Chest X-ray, AP view. Patient: 45 years old, sex M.
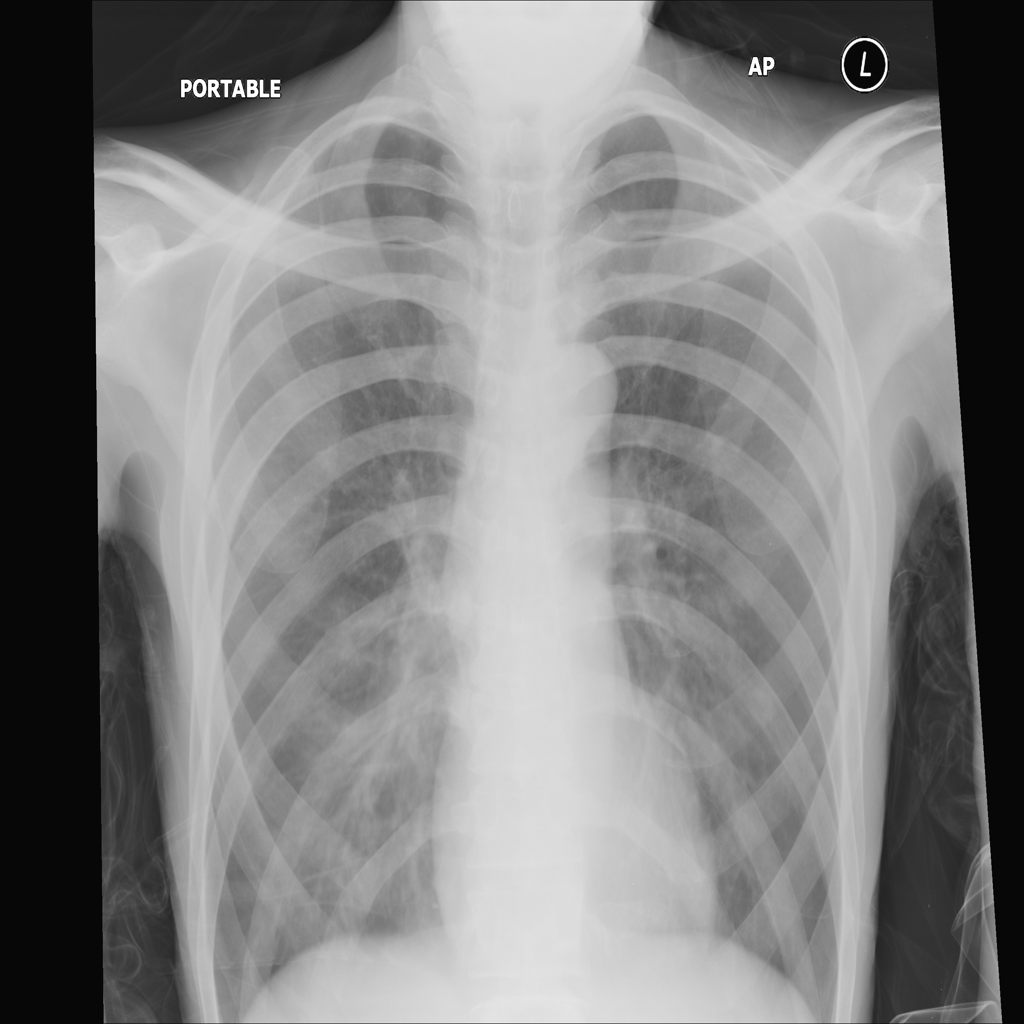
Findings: Infiltration